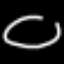
Label: airplane